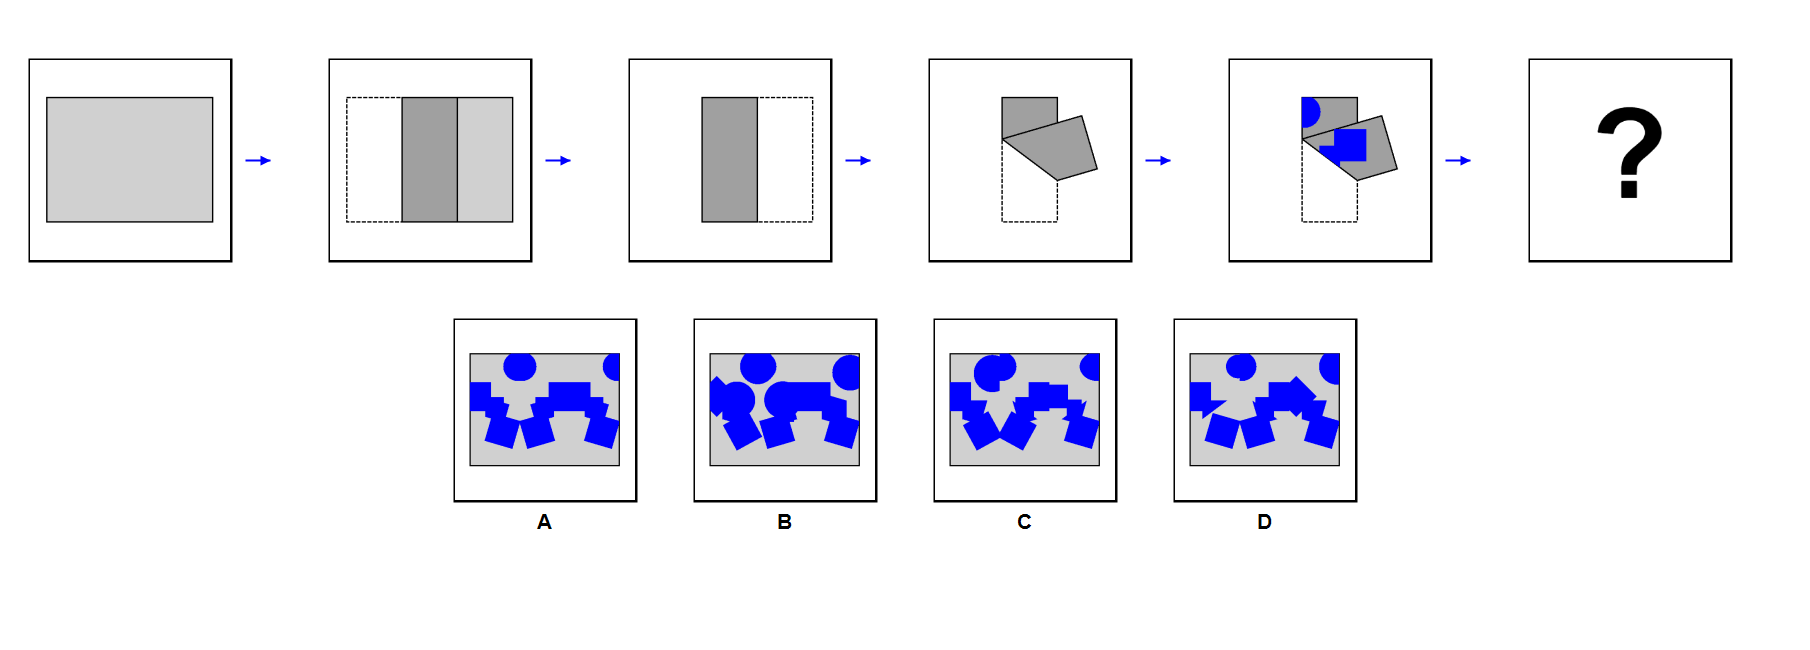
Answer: A